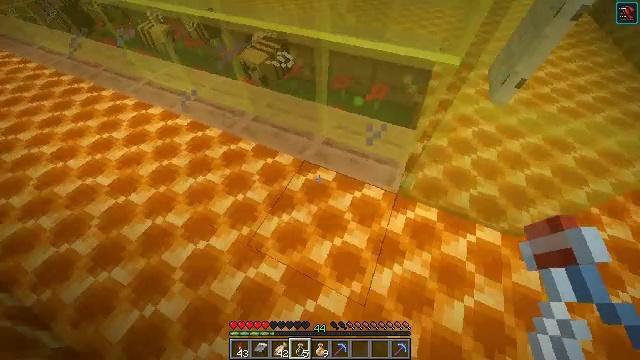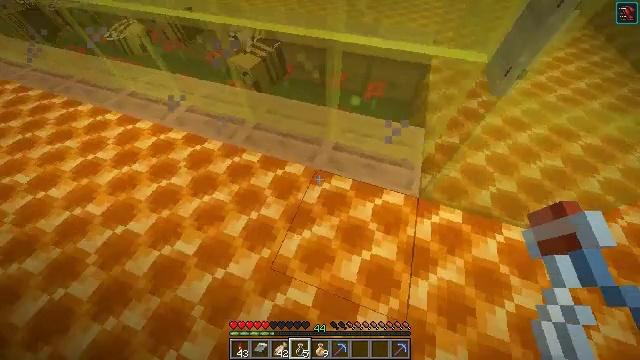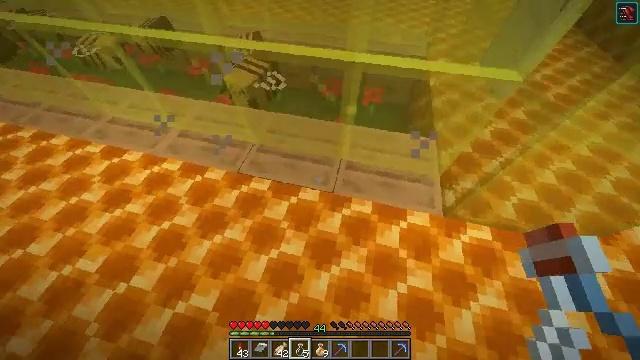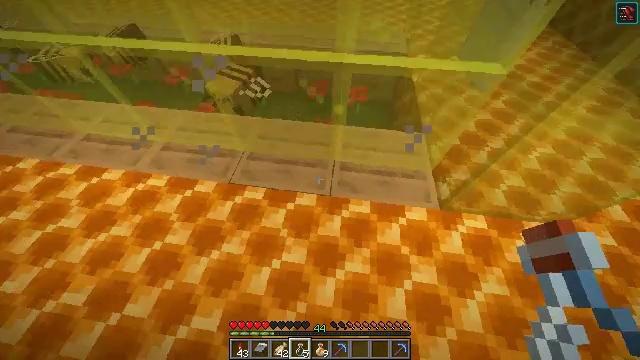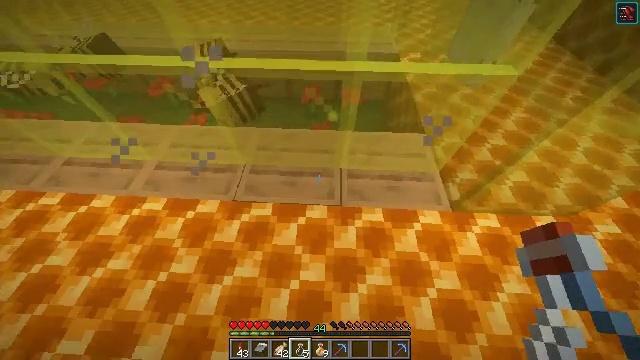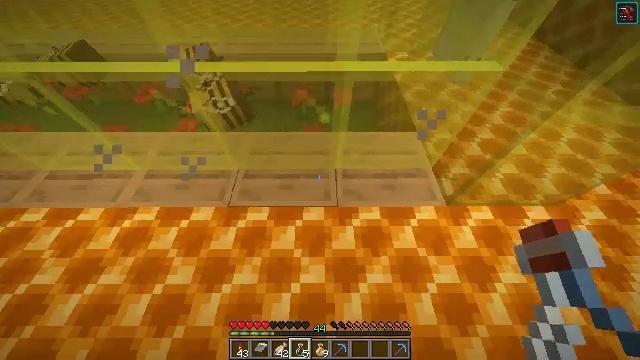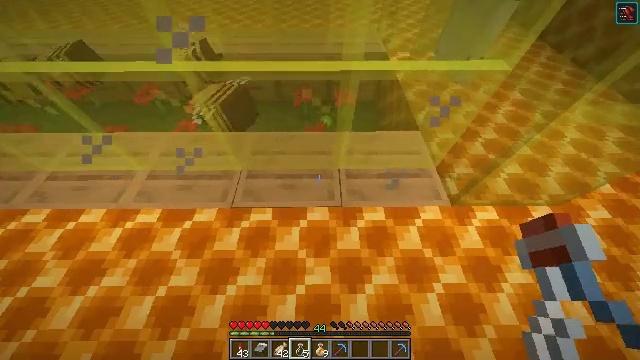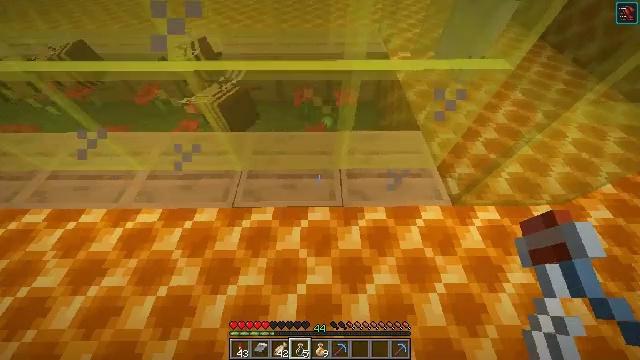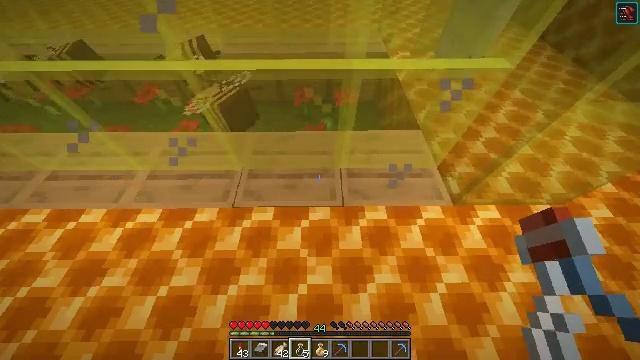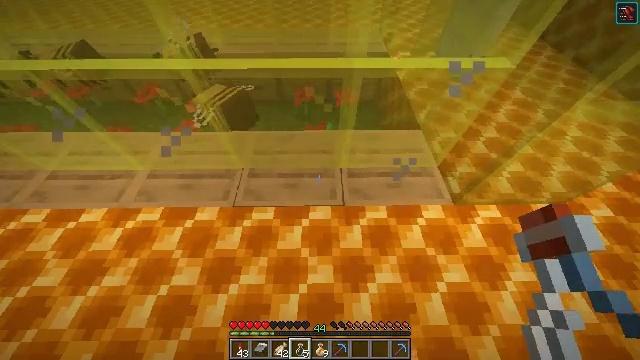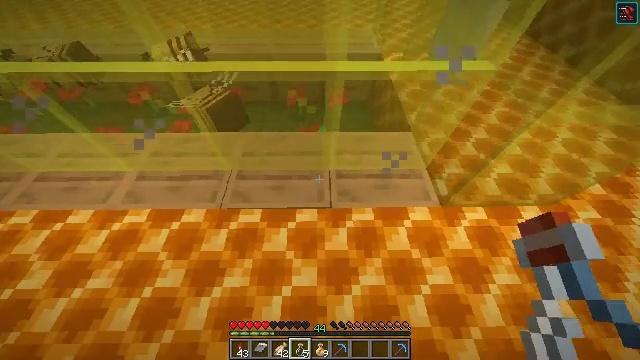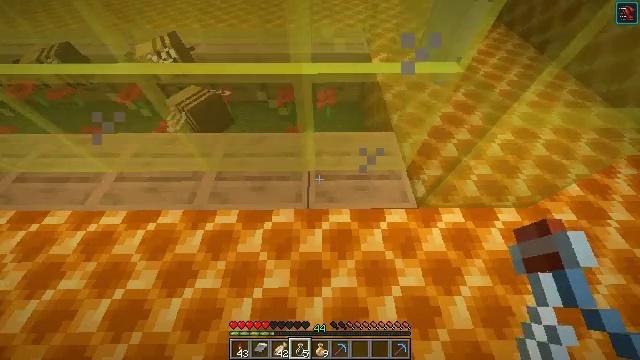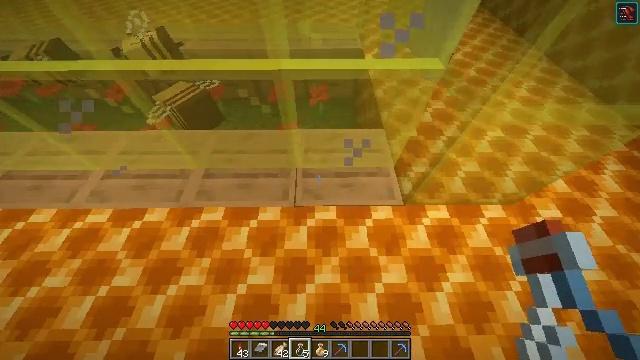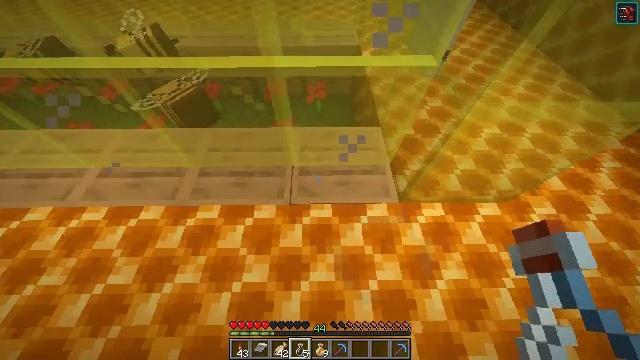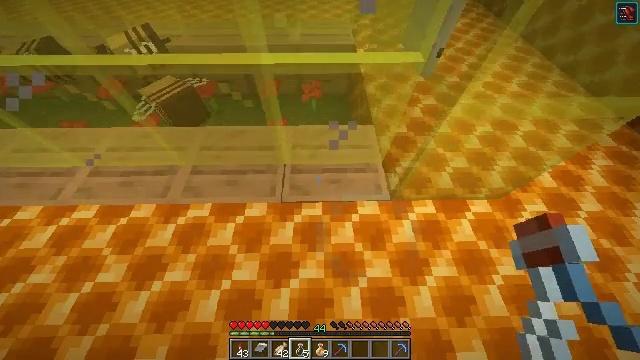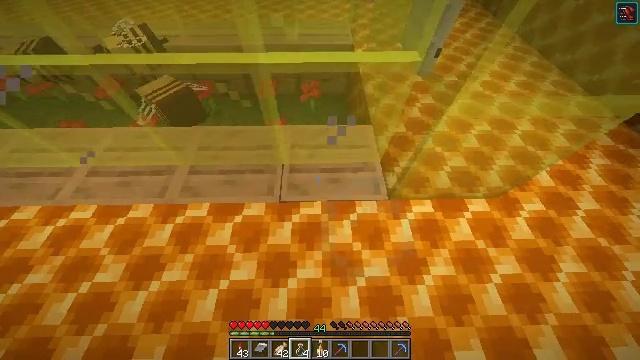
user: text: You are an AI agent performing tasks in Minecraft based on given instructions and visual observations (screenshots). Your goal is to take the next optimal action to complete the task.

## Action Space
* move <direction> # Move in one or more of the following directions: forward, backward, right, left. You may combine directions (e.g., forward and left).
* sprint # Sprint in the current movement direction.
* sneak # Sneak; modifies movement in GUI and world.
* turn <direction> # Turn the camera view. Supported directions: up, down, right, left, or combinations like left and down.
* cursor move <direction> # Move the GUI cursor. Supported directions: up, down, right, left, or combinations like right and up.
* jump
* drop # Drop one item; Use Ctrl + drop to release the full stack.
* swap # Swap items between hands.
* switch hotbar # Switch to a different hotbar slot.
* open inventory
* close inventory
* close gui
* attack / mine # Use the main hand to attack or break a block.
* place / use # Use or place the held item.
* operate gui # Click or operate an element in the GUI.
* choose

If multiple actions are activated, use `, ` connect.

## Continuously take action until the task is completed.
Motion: motion action
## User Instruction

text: Open the crafting table to craft a honey block.
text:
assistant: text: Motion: move forward and move left, turn right
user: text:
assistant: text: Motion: move forward and move left, turn right
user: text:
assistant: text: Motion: turn right
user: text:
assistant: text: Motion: turn right
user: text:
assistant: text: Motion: turn right
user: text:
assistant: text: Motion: no_op
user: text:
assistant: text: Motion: no_op
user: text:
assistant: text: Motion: no_op
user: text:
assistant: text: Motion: no_op
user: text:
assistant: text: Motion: move right
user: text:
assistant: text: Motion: move right
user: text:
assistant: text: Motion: no_op
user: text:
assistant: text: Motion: no_op
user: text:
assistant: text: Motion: no_op
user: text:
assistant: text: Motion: use / place
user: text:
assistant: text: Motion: move left, use / place
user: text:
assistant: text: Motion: move left, use / place
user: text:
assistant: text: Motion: move left, use / place
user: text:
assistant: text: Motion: move left, use / place
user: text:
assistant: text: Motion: move left, use / place
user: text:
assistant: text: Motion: move left, use / place
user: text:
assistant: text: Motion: move left, use / place
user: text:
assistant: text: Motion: move left, use / place
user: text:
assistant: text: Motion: move left, use / place
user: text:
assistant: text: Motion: move left, use / place
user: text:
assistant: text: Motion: move left, use / place
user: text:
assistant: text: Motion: move left, use / place
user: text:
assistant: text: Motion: move left, use / place
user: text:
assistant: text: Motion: move left, use / place
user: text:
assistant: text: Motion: move left, use / place